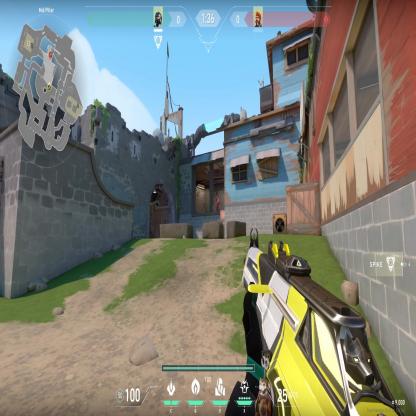
Label: enemy